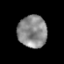
Tissue: prostate
Cell type: Epithelial cells
Senescence score: 0.3432
Nuclear area (px): 908
Mean DAPI intensity: 139.413